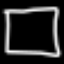
Label: square